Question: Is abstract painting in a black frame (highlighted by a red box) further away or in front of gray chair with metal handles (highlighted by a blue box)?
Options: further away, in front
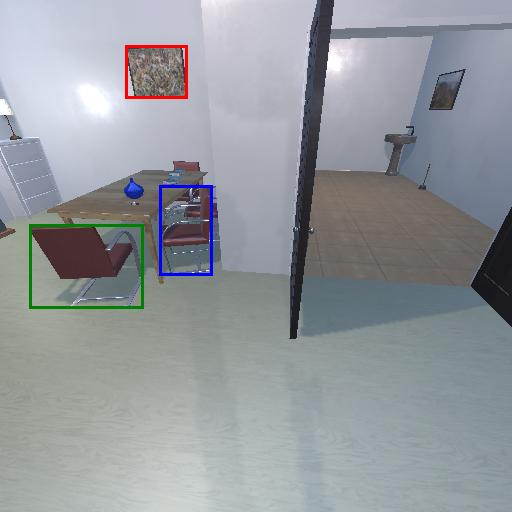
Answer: further away